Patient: sex M, age 71
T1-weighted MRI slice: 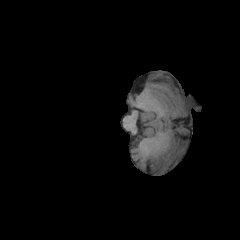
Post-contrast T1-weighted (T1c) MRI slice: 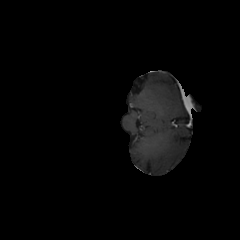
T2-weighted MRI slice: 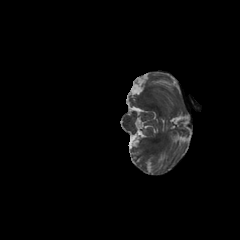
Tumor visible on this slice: no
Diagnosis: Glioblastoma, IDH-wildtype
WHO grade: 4